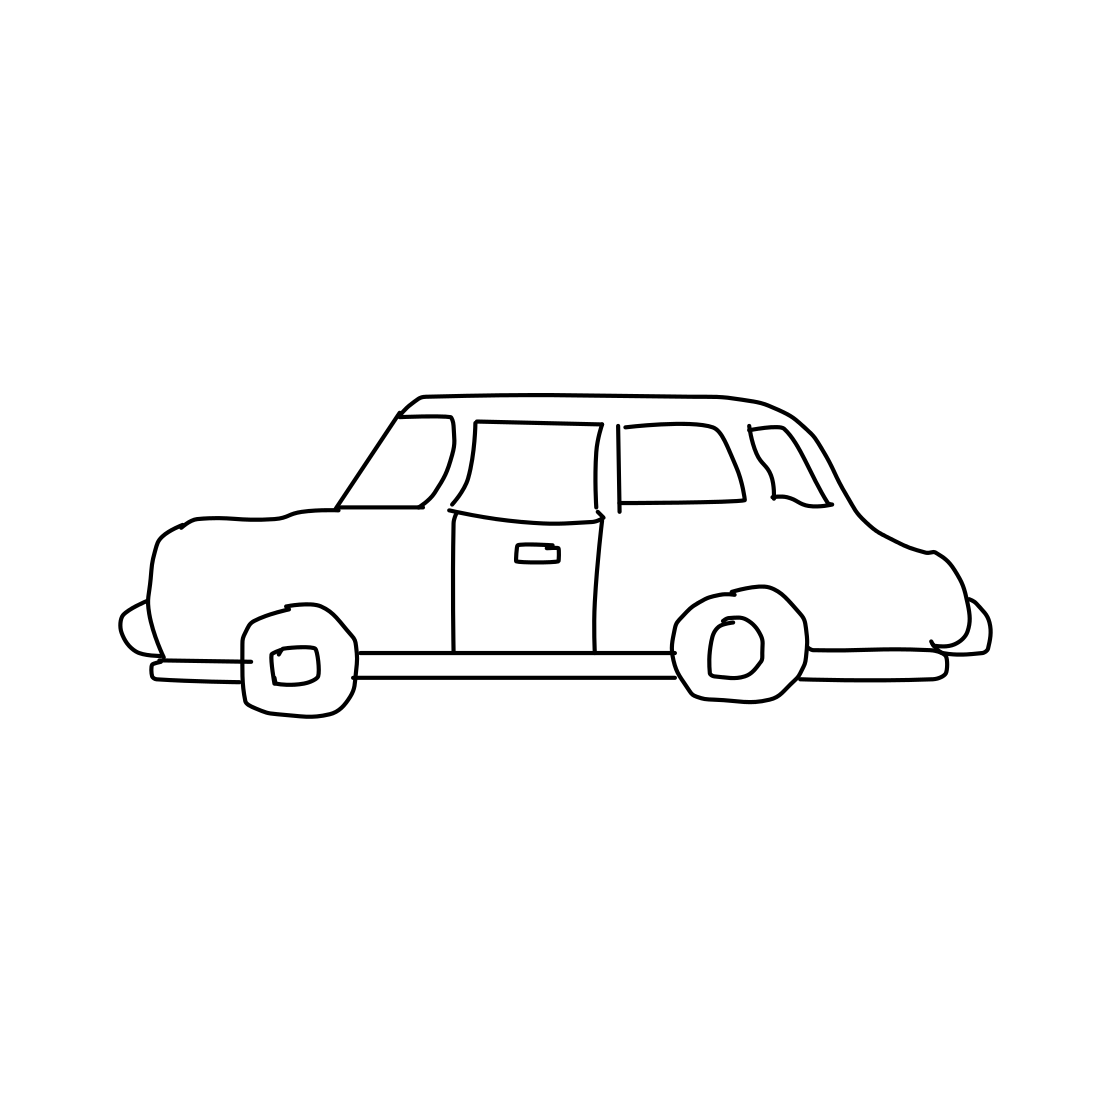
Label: car (sedan)